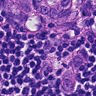
Metastatic tissue present: yes